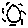
Label: sun